Field crop: tomato
Growth stage: 2
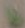
Species: solanum